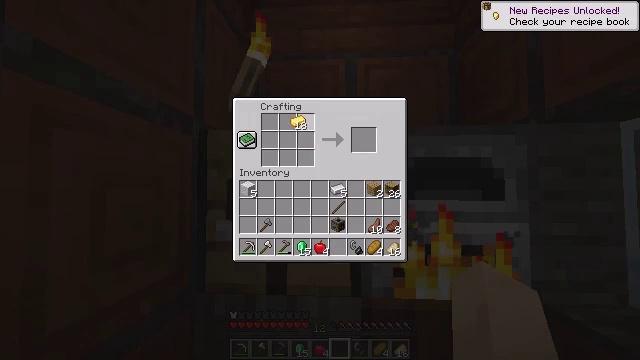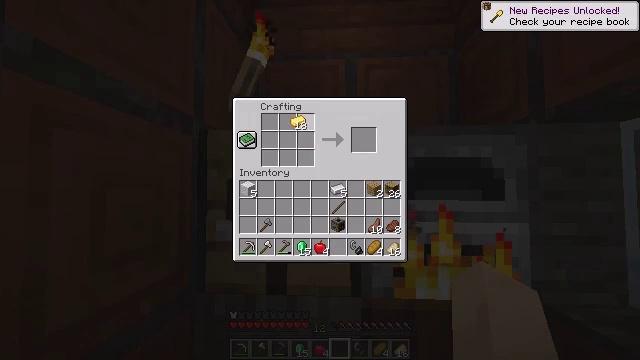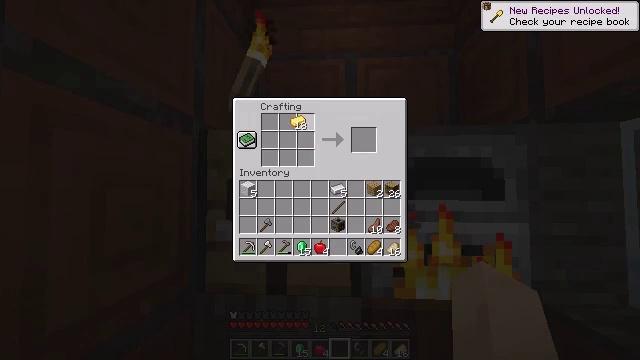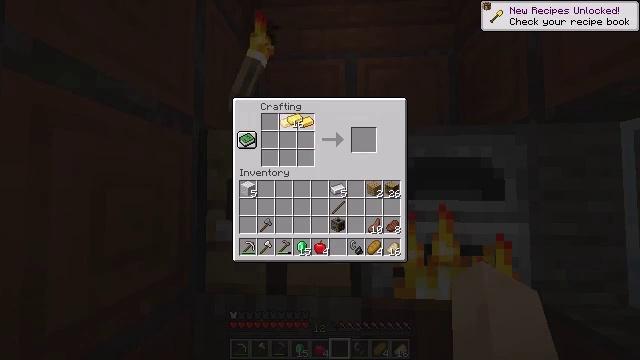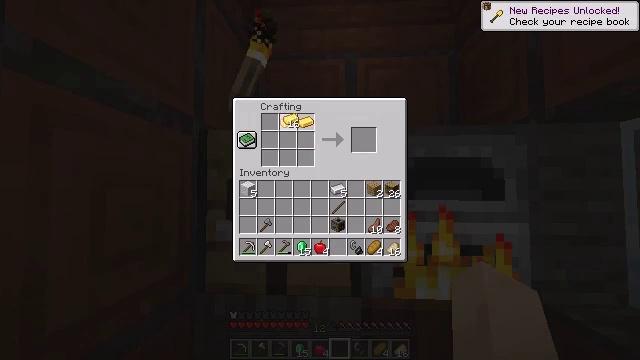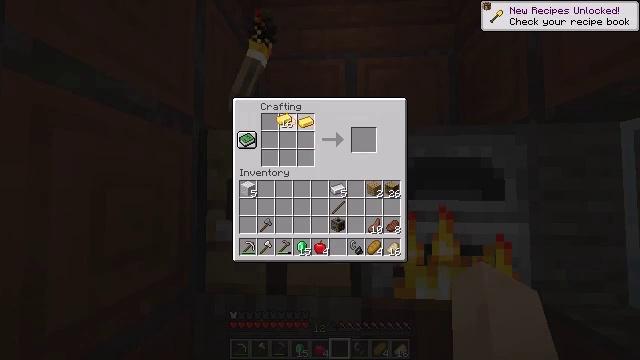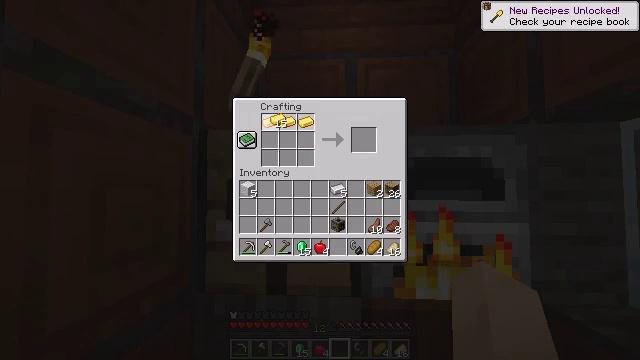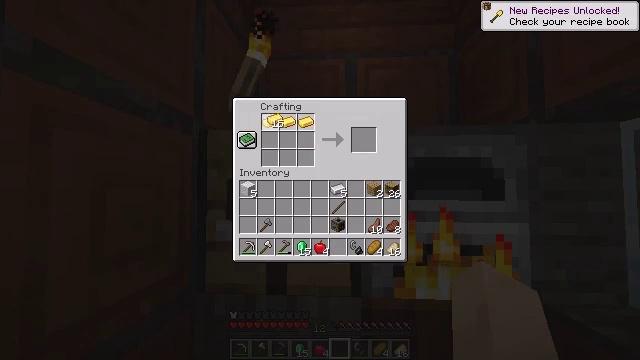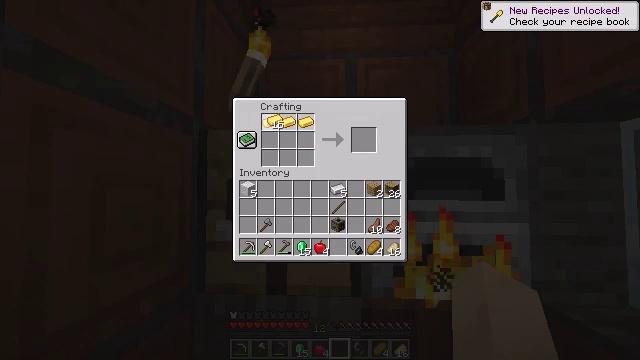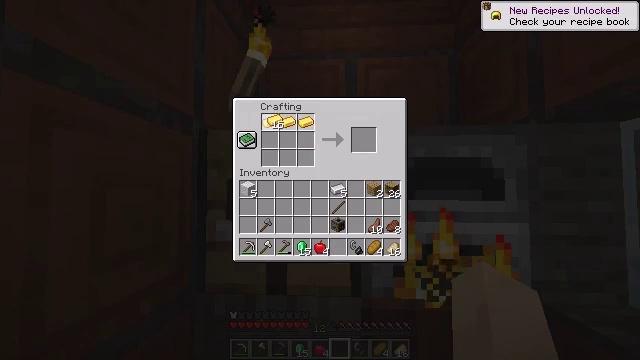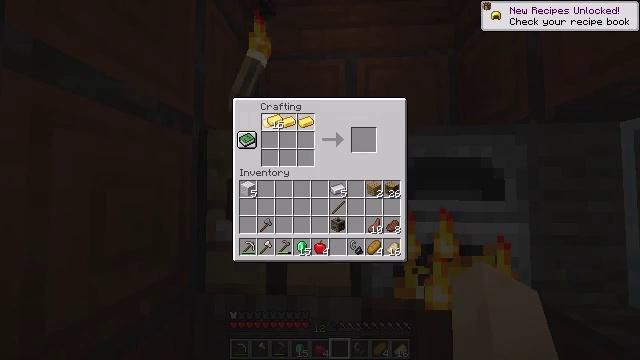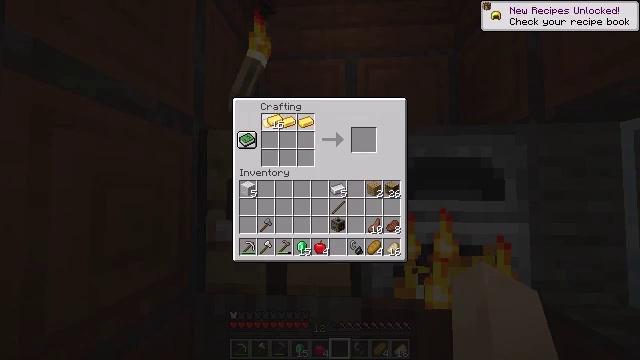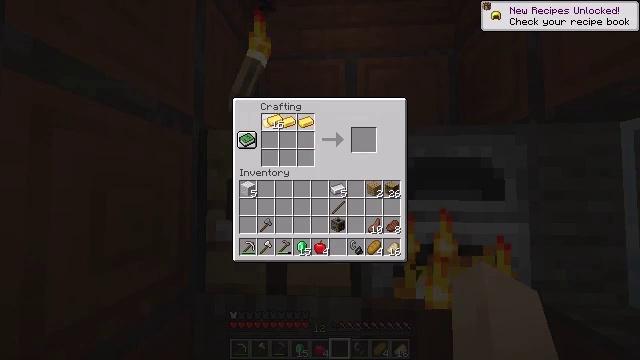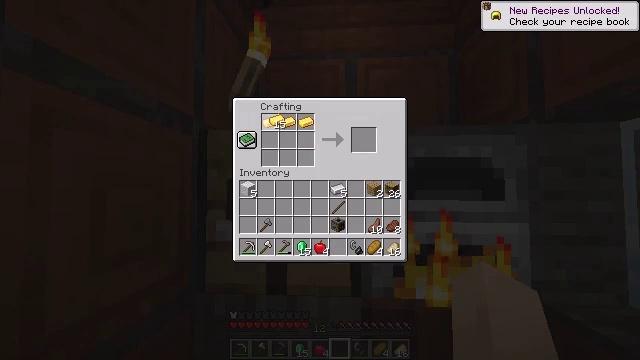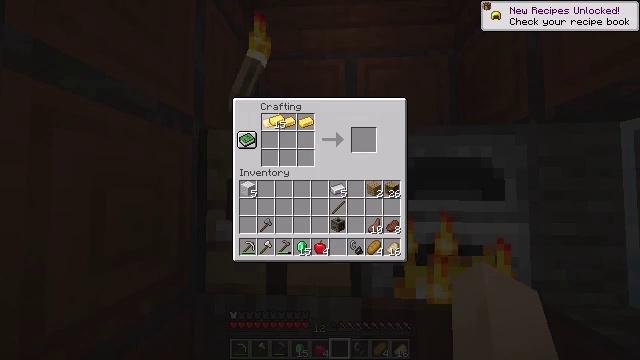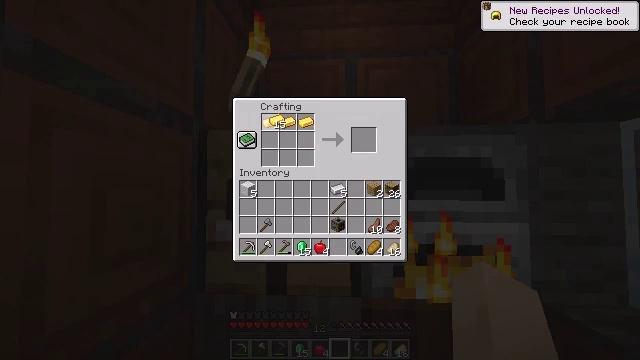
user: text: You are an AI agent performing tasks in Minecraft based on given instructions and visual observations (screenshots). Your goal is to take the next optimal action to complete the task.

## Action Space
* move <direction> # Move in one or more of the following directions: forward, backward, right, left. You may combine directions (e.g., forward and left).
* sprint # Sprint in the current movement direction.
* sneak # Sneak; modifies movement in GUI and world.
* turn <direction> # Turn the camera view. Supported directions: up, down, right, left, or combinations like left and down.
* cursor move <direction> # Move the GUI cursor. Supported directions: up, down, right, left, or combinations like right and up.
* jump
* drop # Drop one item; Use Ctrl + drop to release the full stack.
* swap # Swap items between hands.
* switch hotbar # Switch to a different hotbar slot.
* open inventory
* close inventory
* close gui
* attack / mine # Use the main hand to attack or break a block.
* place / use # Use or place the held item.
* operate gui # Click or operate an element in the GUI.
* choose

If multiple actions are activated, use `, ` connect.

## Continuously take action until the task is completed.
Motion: motion action
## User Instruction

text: Craft a golden apple.
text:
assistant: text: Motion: choose
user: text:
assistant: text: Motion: choose
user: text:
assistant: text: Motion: choose
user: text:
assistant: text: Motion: choose
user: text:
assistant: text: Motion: cursor move left, choose
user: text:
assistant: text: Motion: choose
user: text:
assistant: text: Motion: choose
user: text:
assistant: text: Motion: choose
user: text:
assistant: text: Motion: choose
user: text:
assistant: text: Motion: choose
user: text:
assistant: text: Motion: choose
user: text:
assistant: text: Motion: choose
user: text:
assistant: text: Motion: no_op
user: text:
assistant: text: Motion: no_op
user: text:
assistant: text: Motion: operate gui
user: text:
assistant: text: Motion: operate gui
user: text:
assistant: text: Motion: no_op
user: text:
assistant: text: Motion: operate gui
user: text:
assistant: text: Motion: operate gui
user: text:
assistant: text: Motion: operate gui
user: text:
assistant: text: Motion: operate gui
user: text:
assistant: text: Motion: operate gui
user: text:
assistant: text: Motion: no_op
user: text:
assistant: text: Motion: no_op
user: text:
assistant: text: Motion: no_op
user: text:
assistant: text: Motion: no_op
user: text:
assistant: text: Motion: no_op
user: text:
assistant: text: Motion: no_op
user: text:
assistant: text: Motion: operate gui
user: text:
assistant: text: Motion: operate gui